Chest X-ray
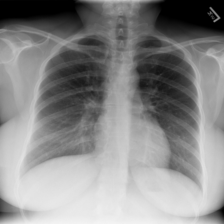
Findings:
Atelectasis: negative
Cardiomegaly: negative
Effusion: negative
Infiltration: negative
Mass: negative
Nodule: negative
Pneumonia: negative
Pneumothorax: negative
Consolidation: negative
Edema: negative
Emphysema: negative
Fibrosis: negative
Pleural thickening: negative
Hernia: negative